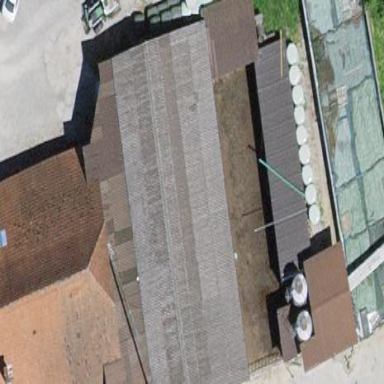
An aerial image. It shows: Shed.